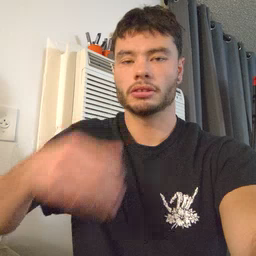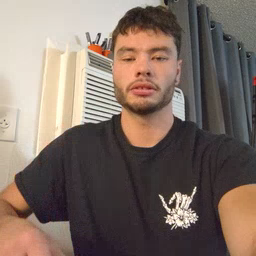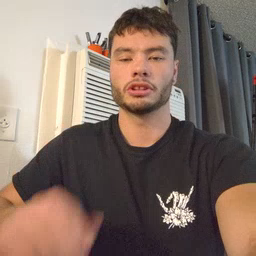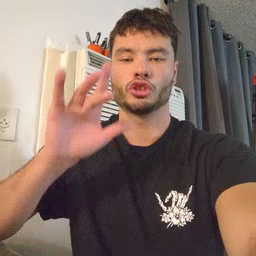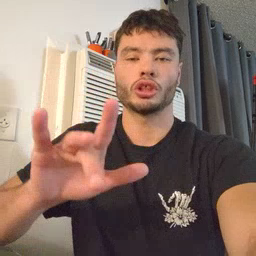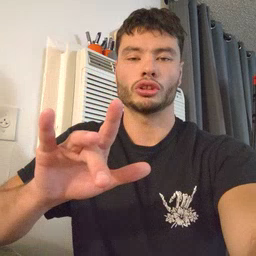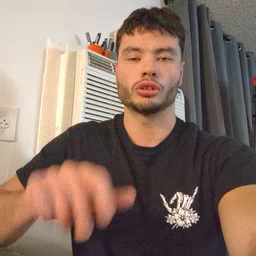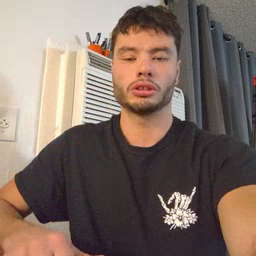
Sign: touch